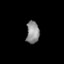
Tissue: lung
Cell type: Epithelial cells
Senescence score: 0.1904
Nuclear area (px): 285
Mean DAPI intensity: 139.765